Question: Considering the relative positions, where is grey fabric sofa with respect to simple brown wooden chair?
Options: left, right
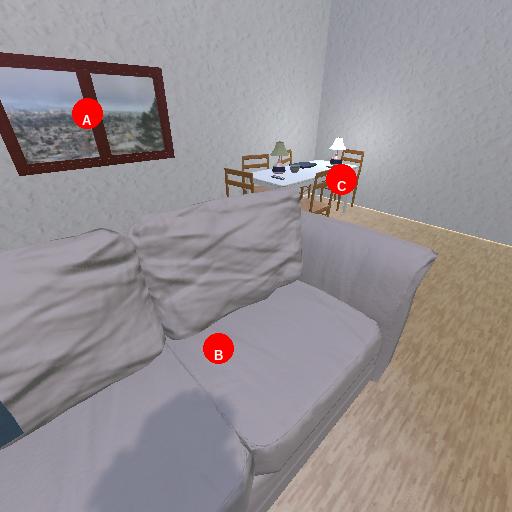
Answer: left